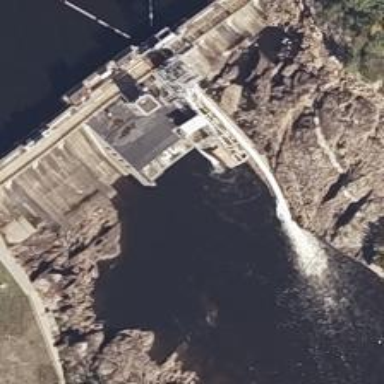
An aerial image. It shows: Hydro power generator using the water-storage method.